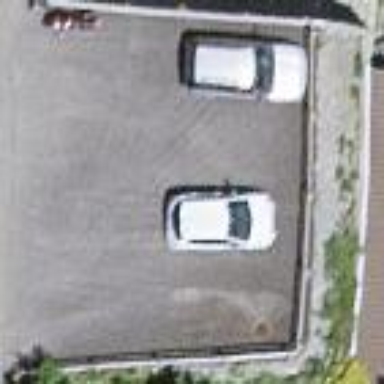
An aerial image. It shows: Parking area.